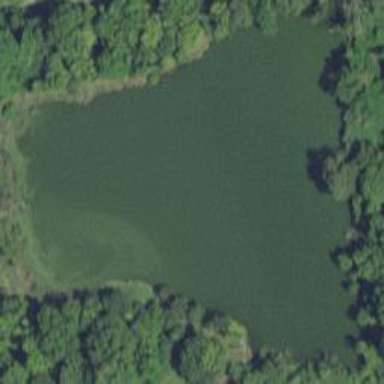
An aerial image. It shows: Serene pond surrounded by nature.